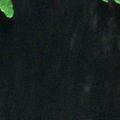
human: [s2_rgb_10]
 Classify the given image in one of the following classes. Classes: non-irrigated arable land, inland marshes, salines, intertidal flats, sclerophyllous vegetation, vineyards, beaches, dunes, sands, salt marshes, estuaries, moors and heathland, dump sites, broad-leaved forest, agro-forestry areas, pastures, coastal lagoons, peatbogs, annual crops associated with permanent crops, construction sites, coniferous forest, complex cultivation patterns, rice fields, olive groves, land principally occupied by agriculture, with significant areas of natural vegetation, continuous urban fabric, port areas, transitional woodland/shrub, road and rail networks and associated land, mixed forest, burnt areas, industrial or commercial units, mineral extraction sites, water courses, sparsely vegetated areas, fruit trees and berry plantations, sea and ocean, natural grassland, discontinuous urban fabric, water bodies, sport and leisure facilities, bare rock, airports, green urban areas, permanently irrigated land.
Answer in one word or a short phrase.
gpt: water bodies